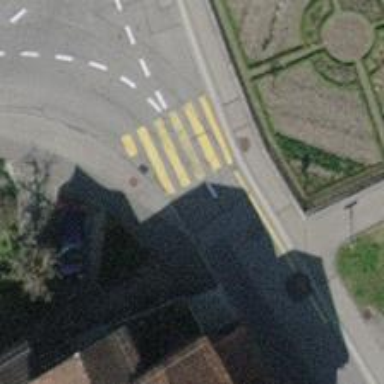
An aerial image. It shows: Marked zebra crossing on the road.